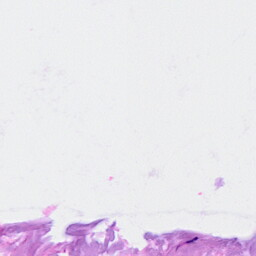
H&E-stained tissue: Breast